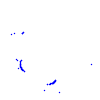
Particle: kaon